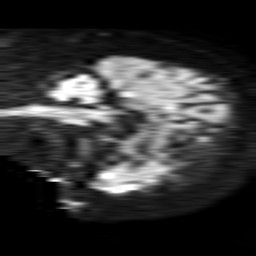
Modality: TRACE
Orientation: sagittal
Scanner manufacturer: philips
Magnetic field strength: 1.5 T
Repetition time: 4.6 s
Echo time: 0.08517 s